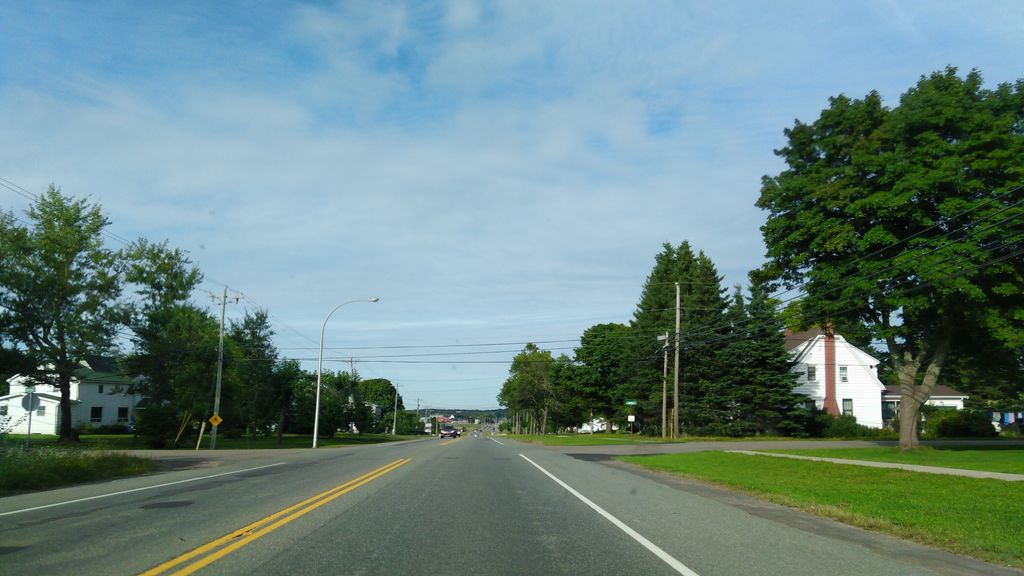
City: charlottetown